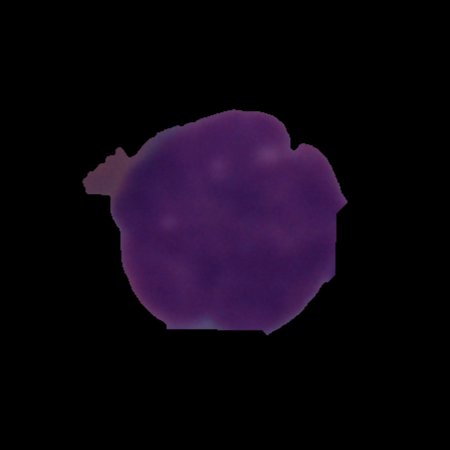
Label: cancer